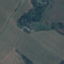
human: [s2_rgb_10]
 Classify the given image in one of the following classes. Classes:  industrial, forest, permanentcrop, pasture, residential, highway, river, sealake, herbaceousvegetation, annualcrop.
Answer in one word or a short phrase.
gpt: Pasture